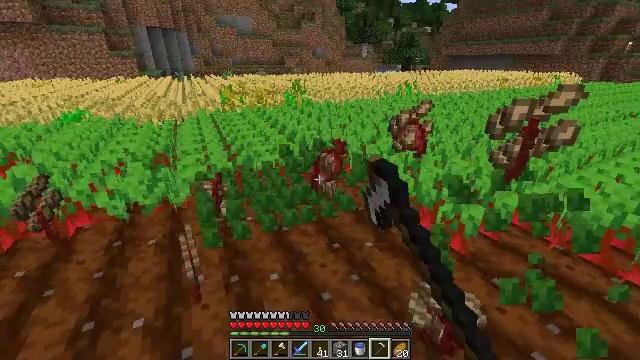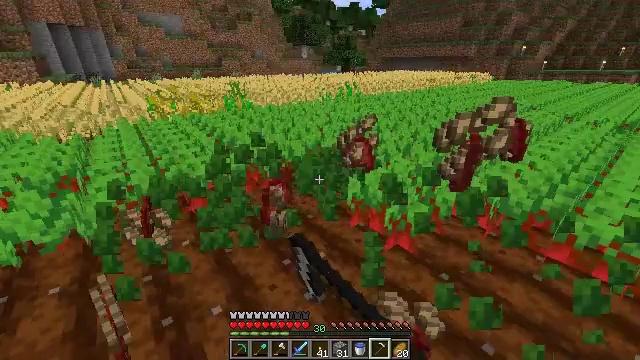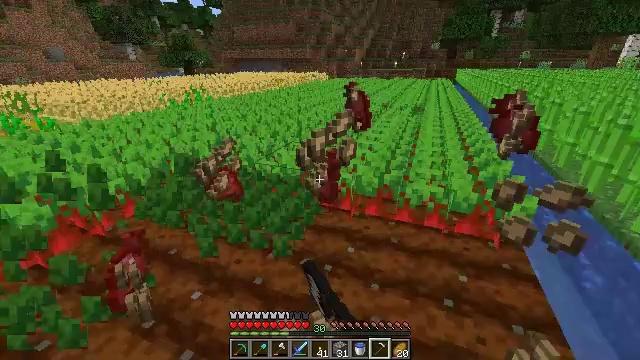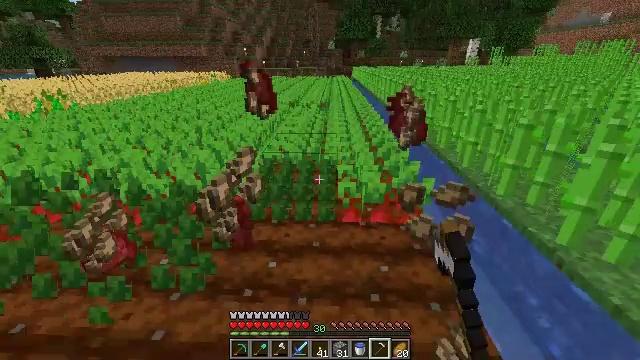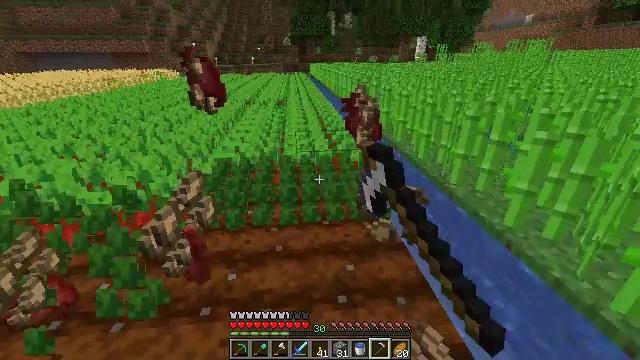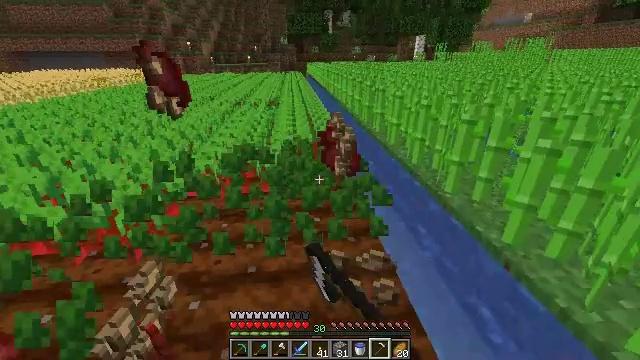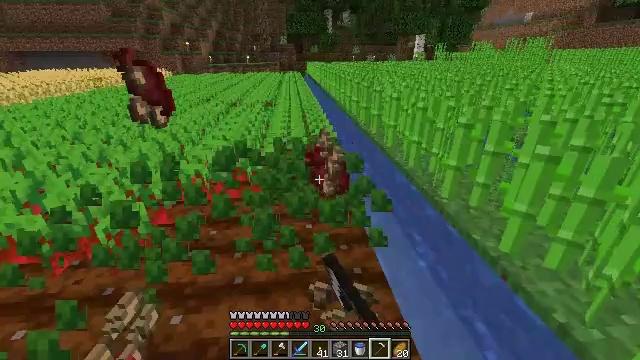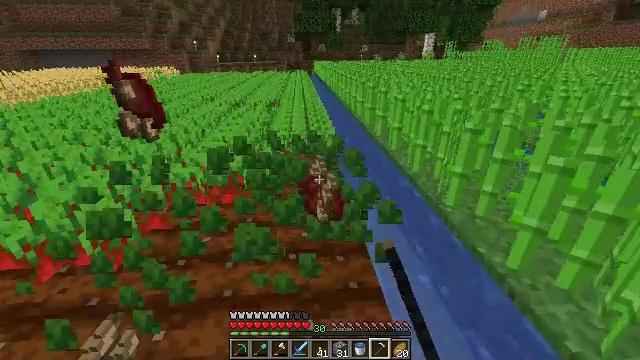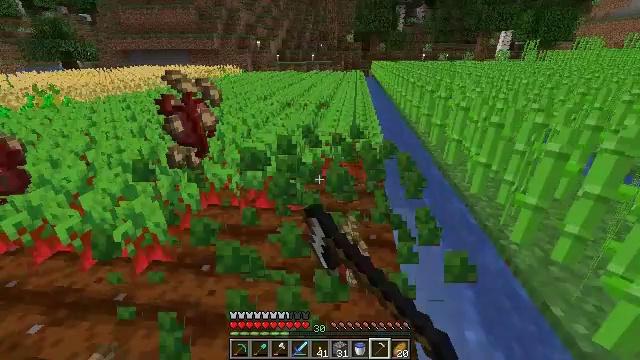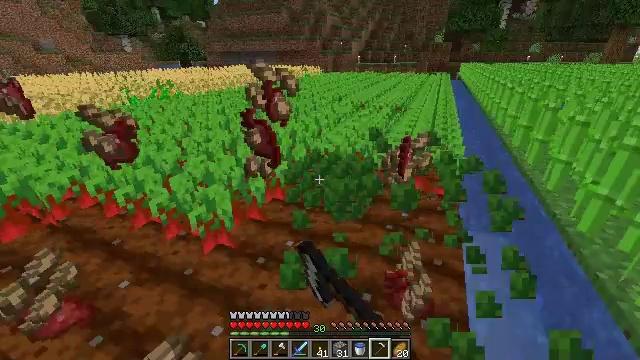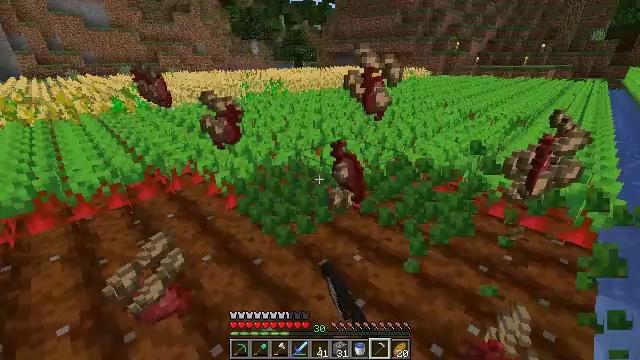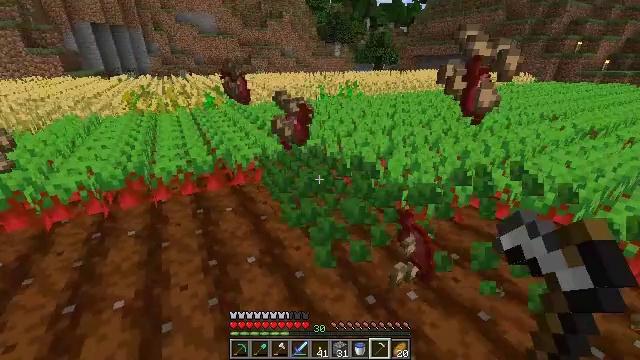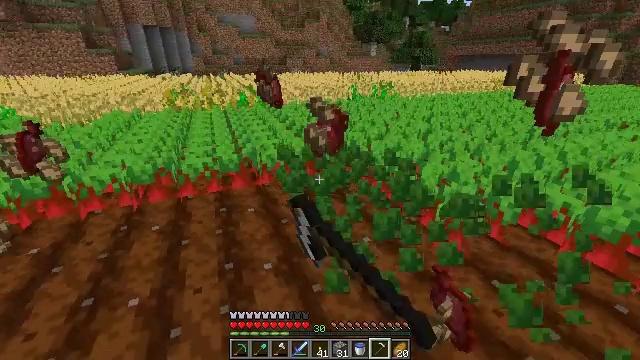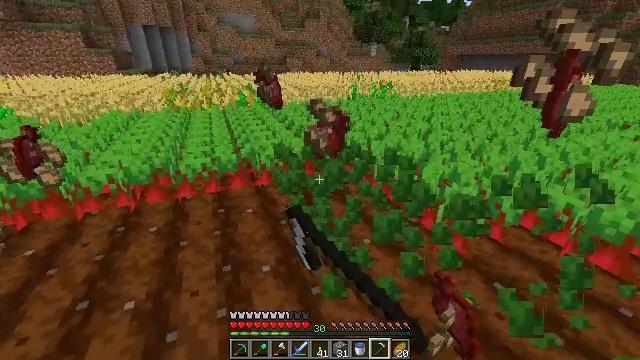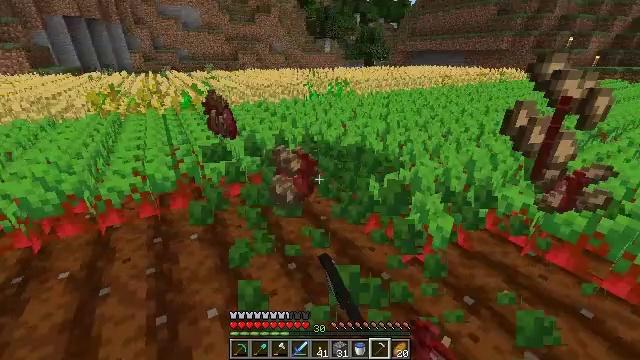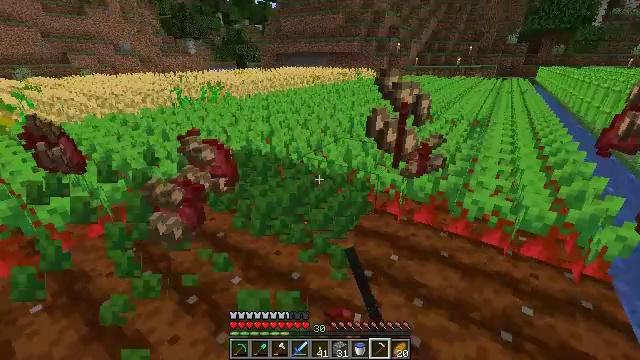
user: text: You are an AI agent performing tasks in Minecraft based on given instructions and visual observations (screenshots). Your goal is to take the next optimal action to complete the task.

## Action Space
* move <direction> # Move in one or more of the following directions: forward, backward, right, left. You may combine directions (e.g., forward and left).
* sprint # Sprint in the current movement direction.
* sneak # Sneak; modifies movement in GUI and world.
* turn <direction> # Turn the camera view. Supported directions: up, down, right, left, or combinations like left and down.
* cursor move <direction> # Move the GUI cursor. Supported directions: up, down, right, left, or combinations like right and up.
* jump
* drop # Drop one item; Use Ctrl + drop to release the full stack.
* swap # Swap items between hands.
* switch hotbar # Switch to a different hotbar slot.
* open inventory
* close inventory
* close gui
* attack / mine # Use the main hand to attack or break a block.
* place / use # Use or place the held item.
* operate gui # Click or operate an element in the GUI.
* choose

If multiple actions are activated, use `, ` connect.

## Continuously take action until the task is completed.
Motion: motion action
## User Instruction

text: Mine beetroots from the garden.
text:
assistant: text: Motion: move forward and move right, turn right, attack / mine
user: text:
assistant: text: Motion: move forward and move right, turn right, attack / mine
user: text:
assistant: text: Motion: move forward and move right, turn right, attack / mine
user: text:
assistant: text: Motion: move forward and move right, turn right, attack / mine
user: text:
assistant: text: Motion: move forward and move right, attack / mine
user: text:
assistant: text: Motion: move forward and move right, attack / mine
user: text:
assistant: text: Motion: move forward, turn left, attack / mine
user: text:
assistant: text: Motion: move forward, turn left, attack / mine
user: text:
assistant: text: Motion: move forward, turn left, attack / mine
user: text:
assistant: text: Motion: move forward, turn left, attack / mine
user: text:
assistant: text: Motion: move forward, turn left, attack / mine
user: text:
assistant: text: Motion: move forward, turn left, attack / mine
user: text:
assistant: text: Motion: move forward, attack / mine
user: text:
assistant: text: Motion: move forward and move right, turn right, attack / mine
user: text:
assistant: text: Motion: move forward and move right, turn right, attack / mine
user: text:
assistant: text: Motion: move forward and move right, turn right, attack / mine
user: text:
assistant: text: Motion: move forward and move right, turn right, attack / mine
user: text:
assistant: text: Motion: move forward and move right, turn right, attack / mine
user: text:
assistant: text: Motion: move forward and move right, attack / mine
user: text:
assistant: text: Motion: move forward, attack / mine
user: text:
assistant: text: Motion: move forward, turn left, attack / mine
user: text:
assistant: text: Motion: move forward, turn left, attack / mine
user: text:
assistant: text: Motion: move forward, turn left, attack / mine
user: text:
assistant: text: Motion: move forward, turn left, attack / mine
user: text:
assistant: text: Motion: move forward, turn left, attack / mine
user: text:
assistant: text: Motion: move forward and move right, turn right, attack / mine
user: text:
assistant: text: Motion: move forward and move right, turn right, attack / mine
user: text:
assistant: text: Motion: move forward and move right, turn right, attack / mine
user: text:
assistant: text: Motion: move forward and move right, turn right, attack / mine
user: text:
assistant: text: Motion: move forward and move right, turn right, attack / mine